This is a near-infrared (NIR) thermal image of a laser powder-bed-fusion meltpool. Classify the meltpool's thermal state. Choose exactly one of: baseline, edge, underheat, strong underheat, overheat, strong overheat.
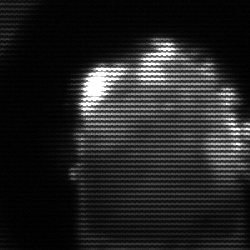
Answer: baseline